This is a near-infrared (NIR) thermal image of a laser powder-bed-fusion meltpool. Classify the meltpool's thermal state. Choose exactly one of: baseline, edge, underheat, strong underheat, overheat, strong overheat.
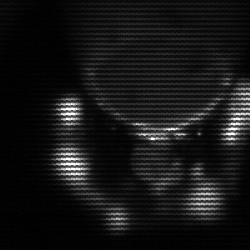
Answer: edge